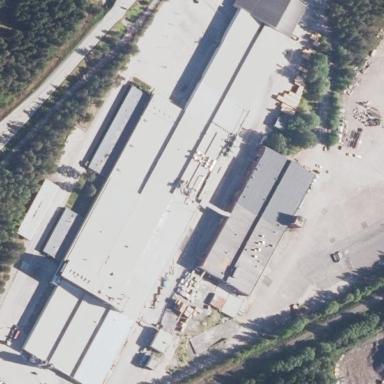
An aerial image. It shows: Industrial area with factory.